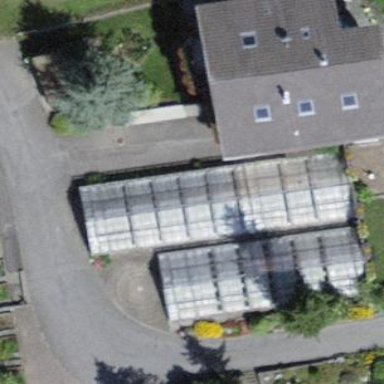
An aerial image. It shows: Greenhouse.